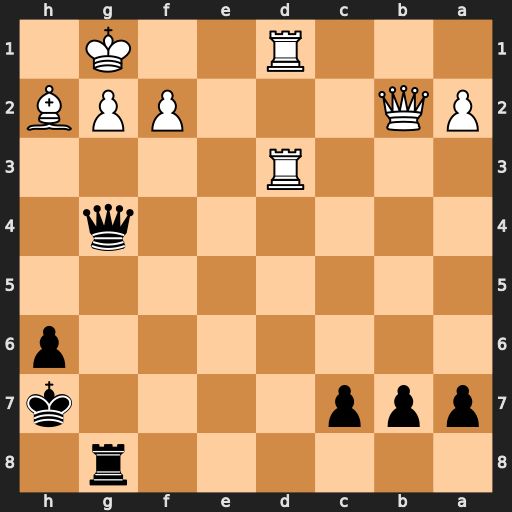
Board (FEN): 6r1/ppp4k/7p/8/6q1/3R4/PQ3PPB/3R2K1
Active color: b
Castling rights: -
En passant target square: -
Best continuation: Qxg2#